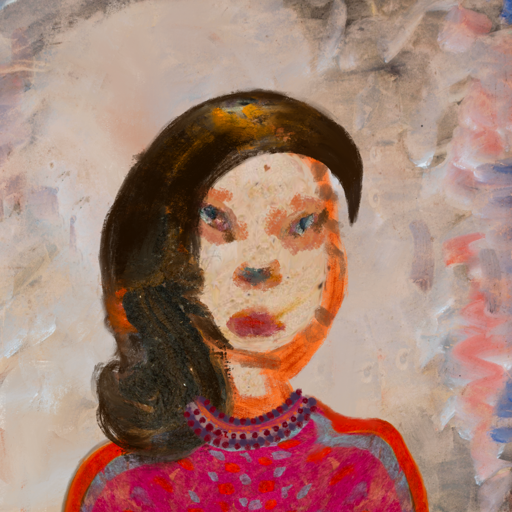
Background: Roy_Bahadur, Head And Neck Front: Rupkatha, Face Front: Boggyland, Bust: Sisters, Hair Front: Gypsy_Queen, Head Accessory: Blank, Second Necklace: Blank, Necklace: Roy_Bahadur, Baby: Blank